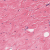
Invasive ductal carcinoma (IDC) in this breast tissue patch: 0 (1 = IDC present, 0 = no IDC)